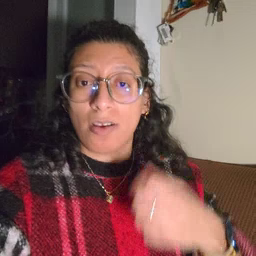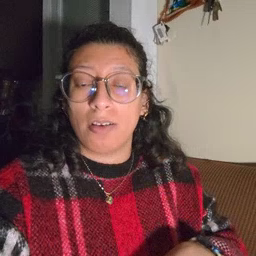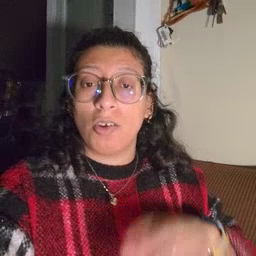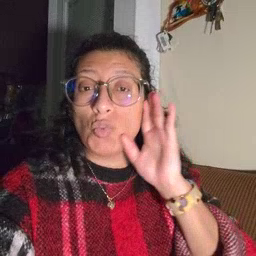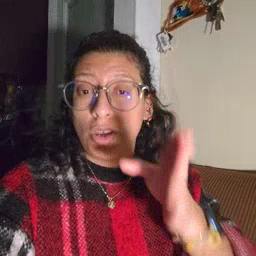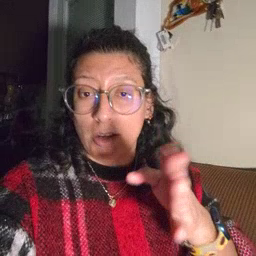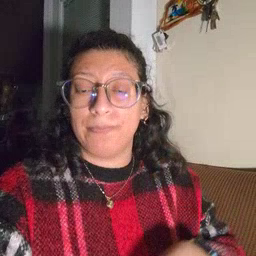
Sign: will